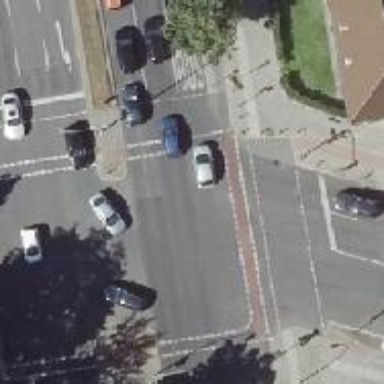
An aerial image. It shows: Road crossing with traffic signals.